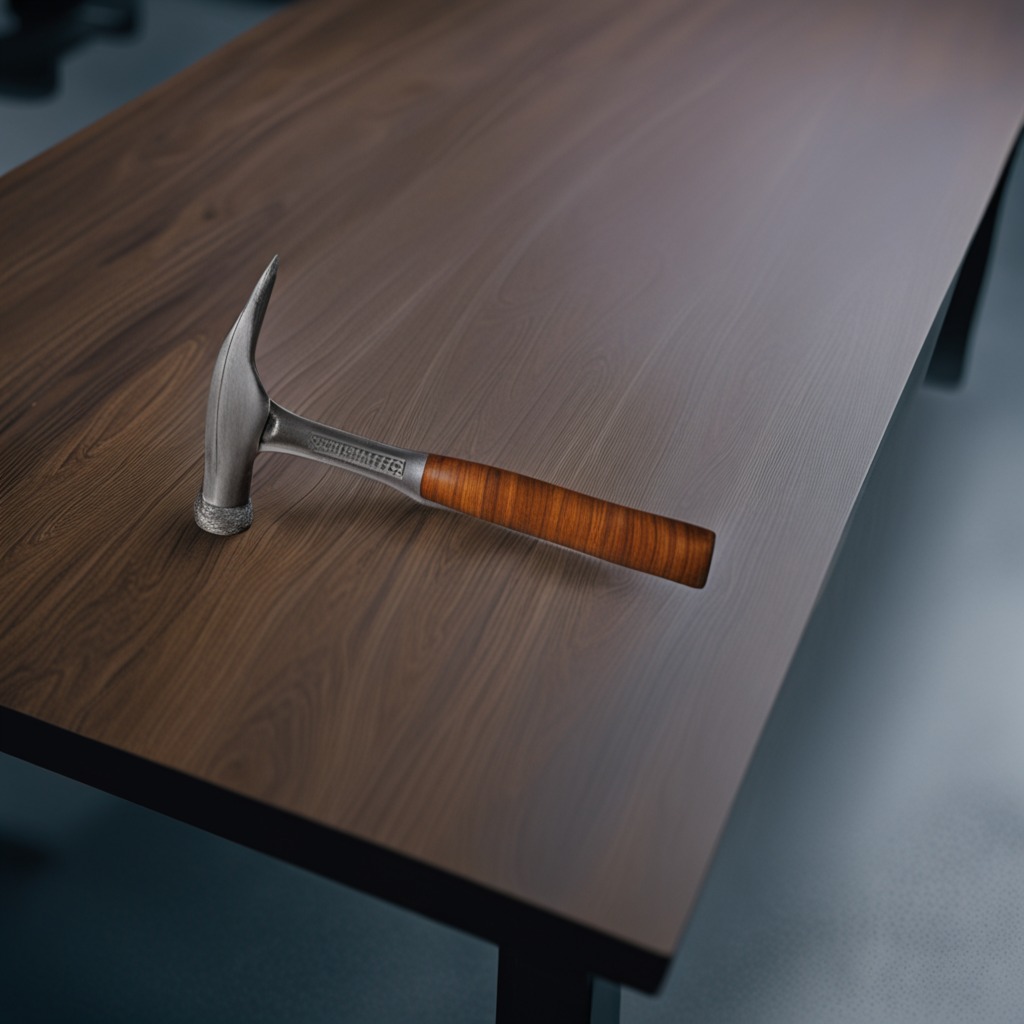
A hammer is lying on a table in a small garage at twilight.